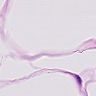
Metastatic tissue present: no